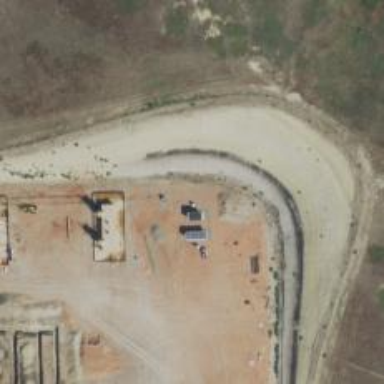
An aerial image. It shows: Storage tank with man-made structure.